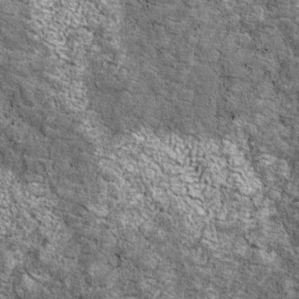
Label: non_frost